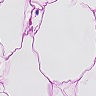
Metastatic tissue present: no